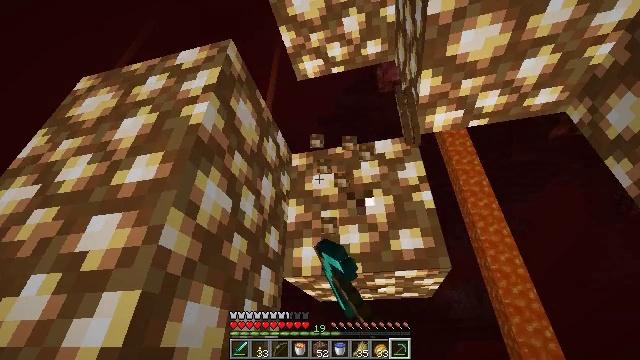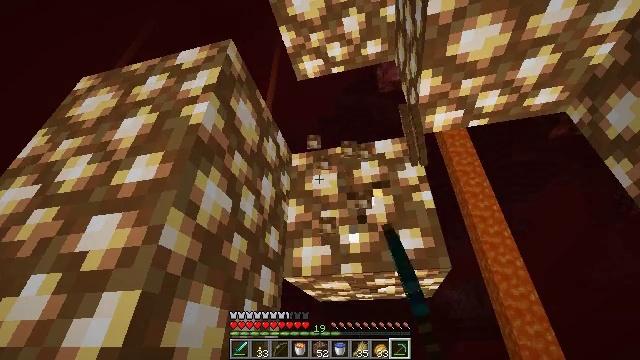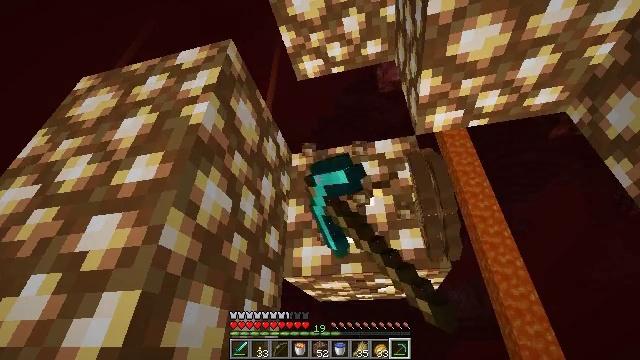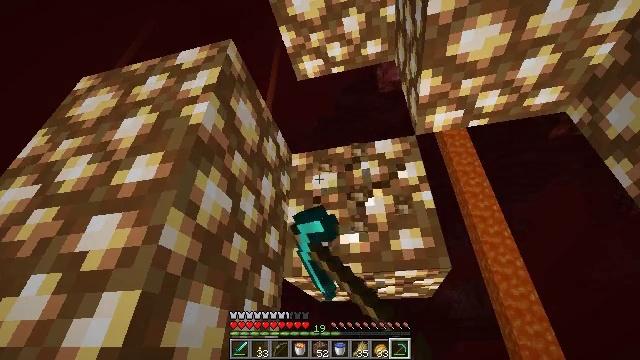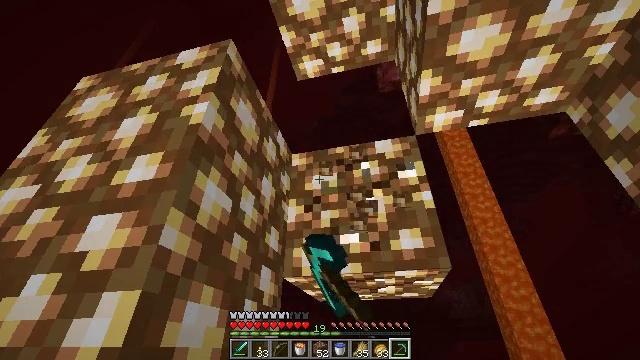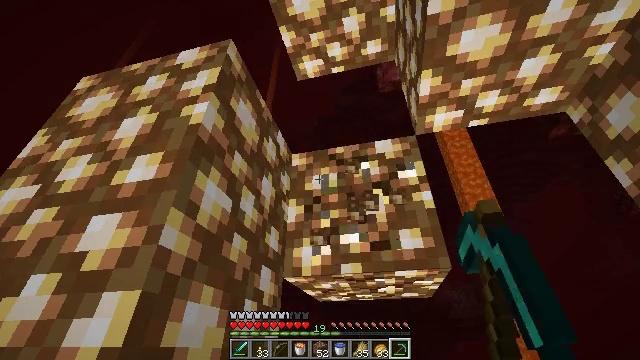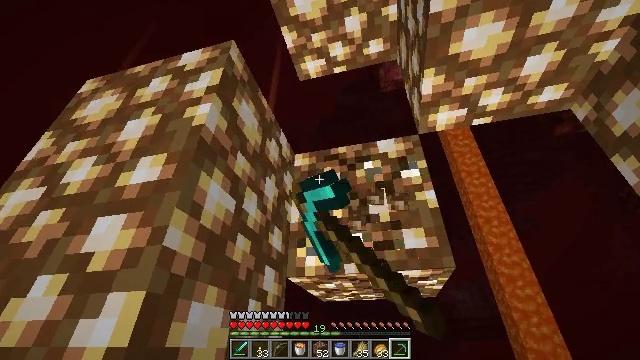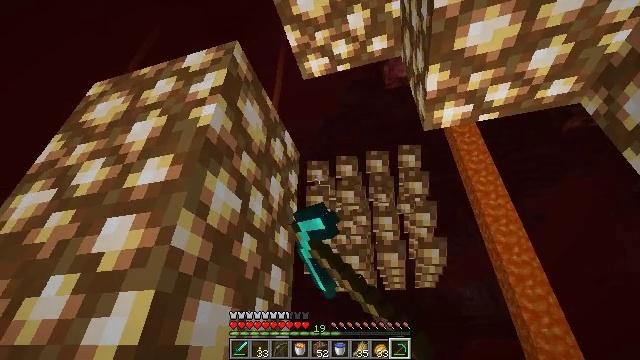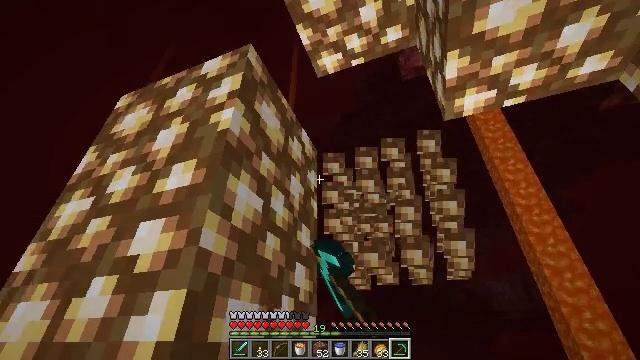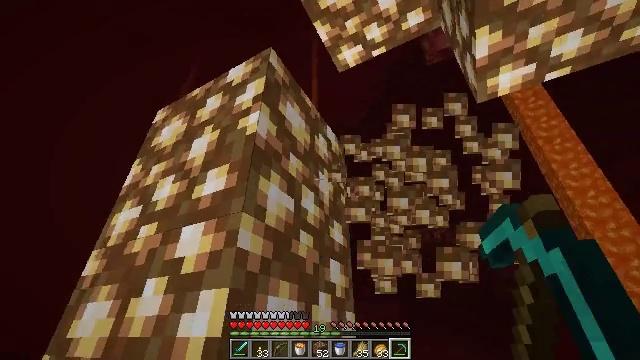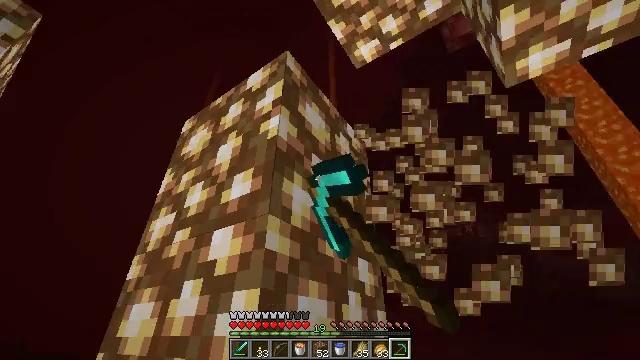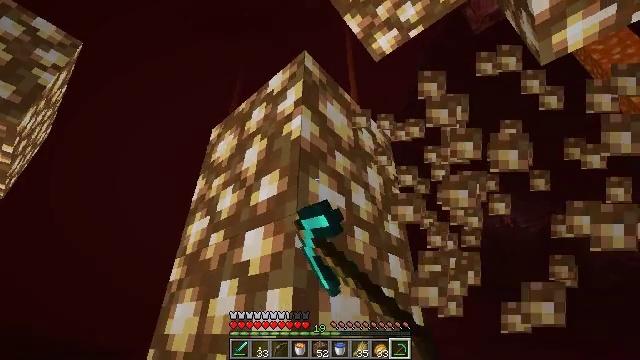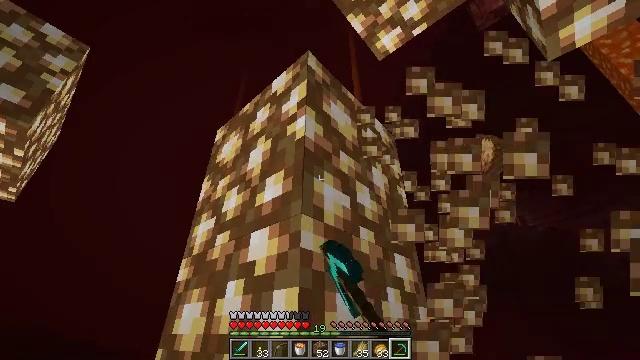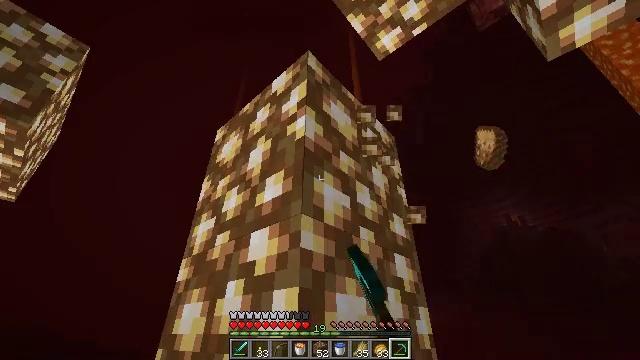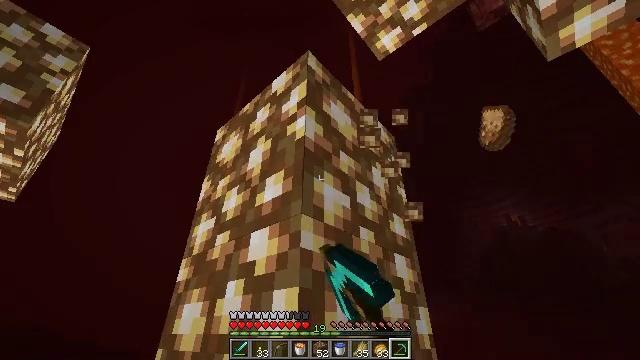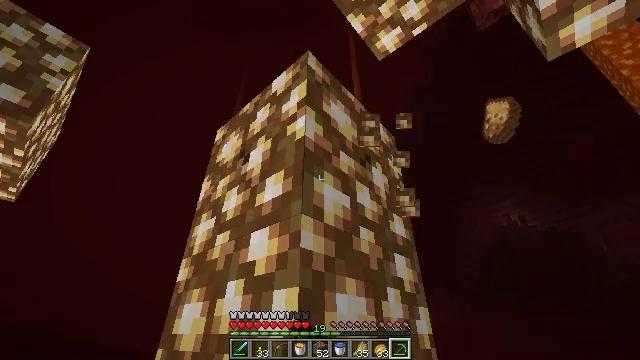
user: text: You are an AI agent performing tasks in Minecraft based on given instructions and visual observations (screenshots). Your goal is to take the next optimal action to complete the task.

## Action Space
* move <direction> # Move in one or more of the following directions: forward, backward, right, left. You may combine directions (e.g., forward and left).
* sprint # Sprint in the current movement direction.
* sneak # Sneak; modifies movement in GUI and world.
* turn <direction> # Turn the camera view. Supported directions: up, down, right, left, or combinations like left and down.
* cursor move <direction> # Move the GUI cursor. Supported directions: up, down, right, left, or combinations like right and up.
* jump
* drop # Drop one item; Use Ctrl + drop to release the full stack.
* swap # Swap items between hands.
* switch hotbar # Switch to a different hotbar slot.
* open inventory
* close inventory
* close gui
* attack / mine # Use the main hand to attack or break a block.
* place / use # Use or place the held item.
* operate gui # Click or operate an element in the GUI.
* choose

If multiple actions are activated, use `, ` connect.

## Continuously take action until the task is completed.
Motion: motion action
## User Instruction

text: Gather glowstone for crafting.
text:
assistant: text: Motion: attack / mine
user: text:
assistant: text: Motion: attack / mine
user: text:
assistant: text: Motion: attack / mine
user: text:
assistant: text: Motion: attack / mine
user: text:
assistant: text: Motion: attack / mine
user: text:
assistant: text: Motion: attack / mine
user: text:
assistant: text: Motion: turn left, attack / mine
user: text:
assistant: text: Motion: turn left, attack / mine
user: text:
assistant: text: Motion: turn left, attack / mine
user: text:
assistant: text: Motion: turn left, attack / mine
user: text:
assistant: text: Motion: turn left, attack / mine
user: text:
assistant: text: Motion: turn left, attack / mine
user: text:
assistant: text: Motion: attack / mine
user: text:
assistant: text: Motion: attack / mine
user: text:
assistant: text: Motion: attack / mine
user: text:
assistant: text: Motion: attack / mine
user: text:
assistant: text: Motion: attack / mine
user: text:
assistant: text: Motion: attack / mine
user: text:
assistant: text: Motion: attack / mine
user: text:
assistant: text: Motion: attack / mine
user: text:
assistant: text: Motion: attack / mine
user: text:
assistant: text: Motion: attack / mine
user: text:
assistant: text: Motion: attack / mine
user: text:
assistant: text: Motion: attack / mine
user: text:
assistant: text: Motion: turn right and down, attack / mine
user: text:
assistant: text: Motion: turn right and down, attack / mine
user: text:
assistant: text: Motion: turn down, attack / mine
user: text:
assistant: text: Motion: attack / mine
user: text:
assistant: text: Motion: attack / mine
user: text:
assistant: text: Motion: attack / mine